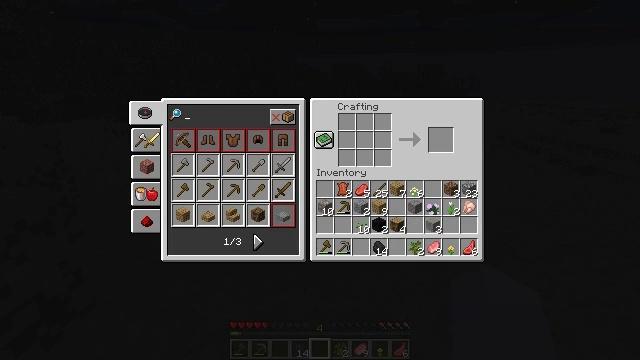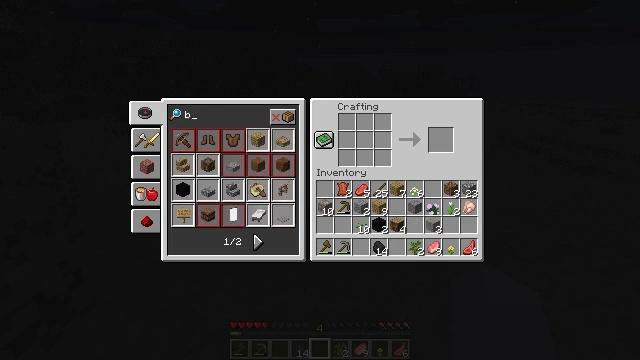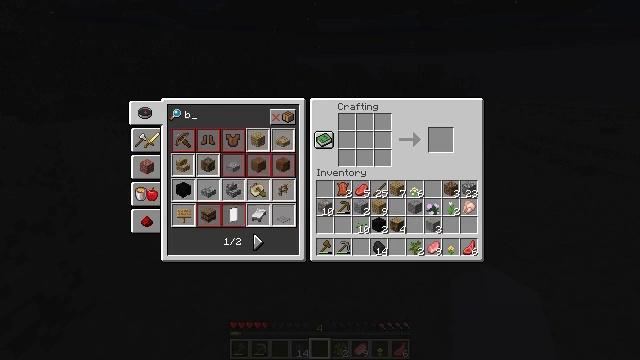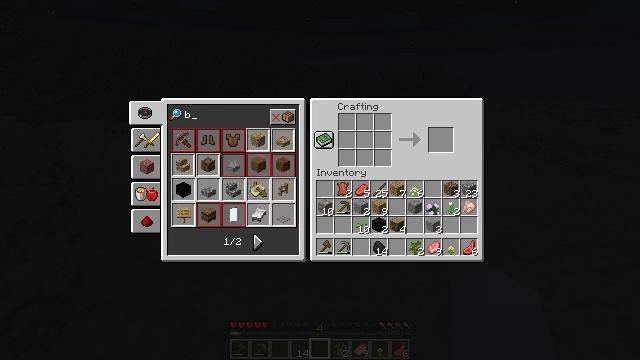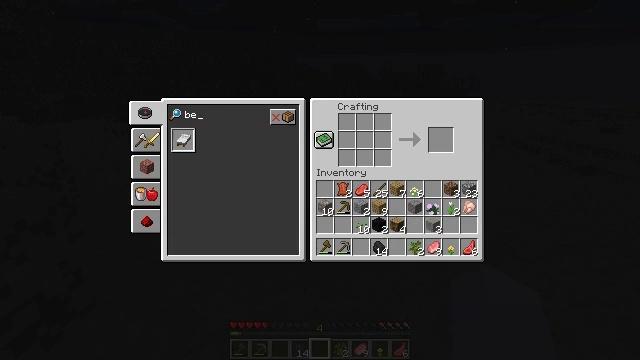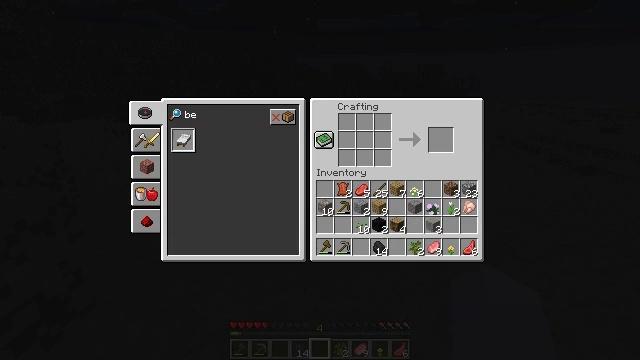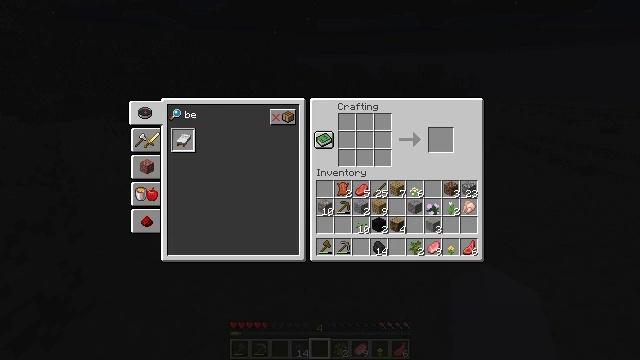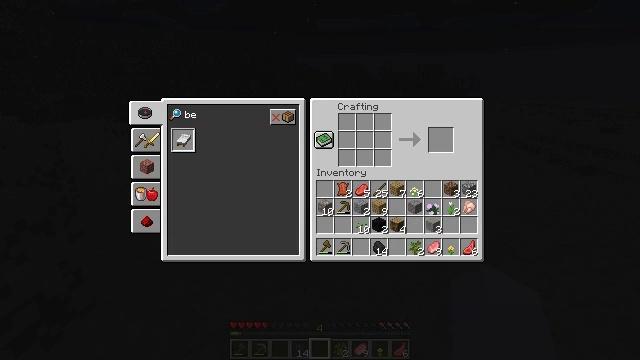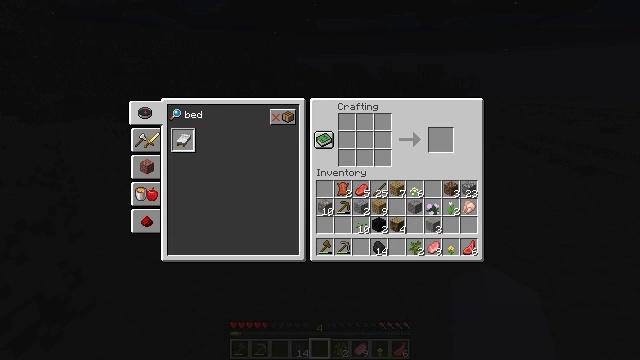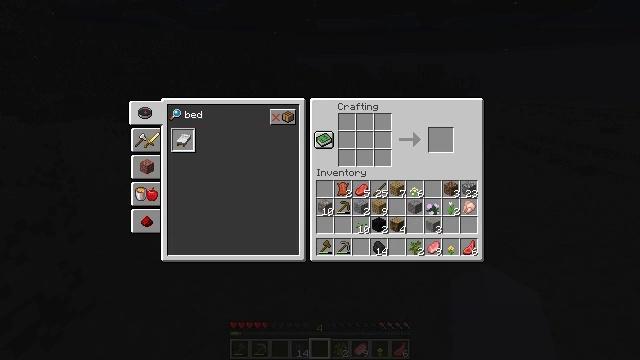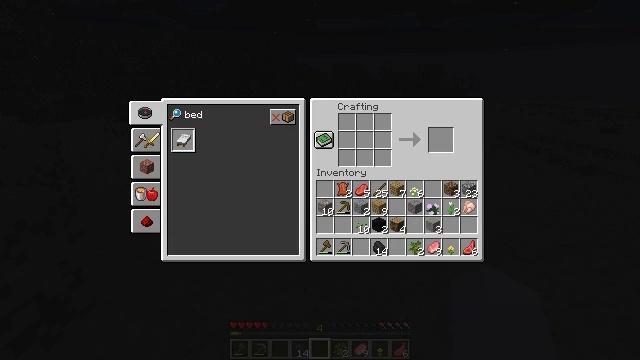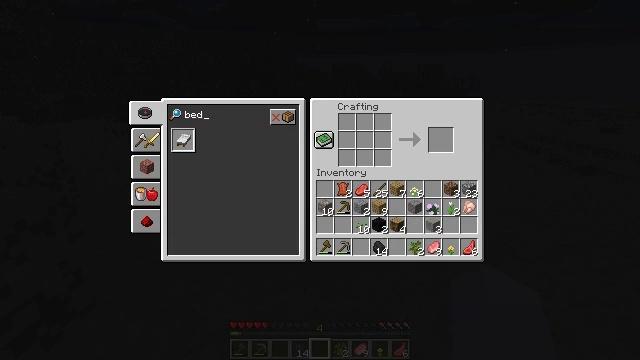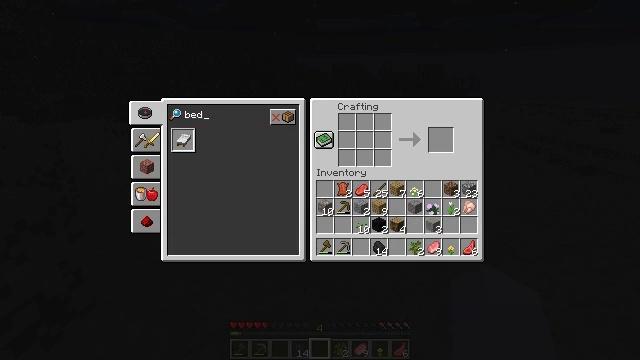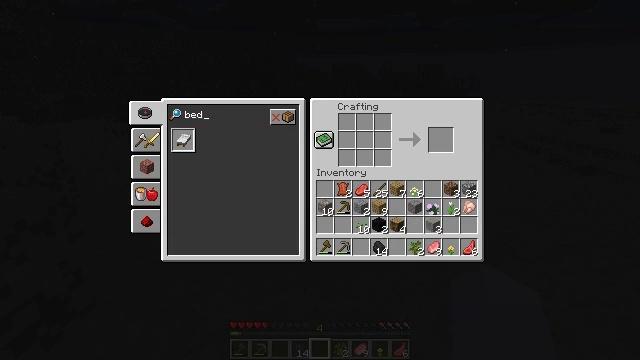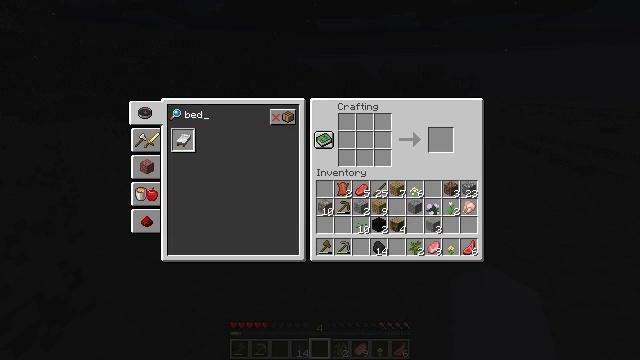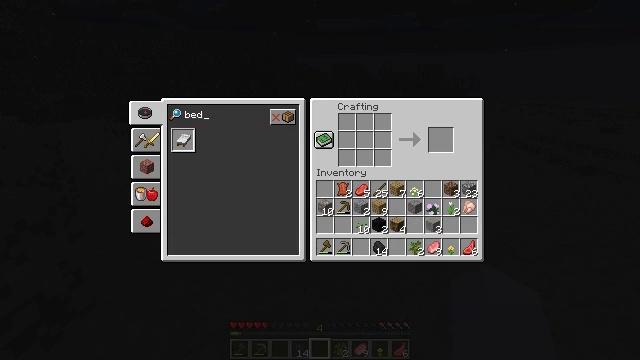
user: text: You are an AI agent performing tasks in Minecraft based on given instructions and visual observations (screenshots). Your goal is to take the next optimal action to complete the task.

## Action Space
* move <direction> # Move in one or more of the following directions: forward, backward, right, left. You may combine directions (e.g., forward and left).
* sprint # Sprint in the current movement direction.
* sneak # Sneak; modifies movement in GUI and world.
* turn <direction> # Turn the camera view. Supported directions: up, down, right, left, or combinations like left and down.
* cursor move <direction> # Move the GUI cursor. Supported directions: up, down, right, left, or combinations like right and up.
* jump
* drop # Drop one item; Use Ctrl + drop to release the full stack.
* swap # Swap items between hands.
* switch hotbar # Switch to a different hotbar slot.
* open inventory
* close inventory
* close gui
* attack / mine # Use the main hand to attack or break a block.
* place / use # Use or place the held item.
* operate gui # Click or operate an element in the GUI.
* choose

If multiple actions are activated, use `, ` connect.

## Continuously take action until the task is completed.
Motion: motion action
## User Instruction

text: Craft a light gray bed.
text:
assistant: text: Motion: no_op
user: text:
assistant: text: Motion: no_op
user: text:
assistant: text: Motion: no_op
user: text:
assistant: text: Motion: no_op
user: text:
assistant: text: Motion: no_op
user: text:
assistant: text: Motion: no_op
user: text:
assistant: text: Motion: no_op
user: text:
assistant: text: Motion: move right
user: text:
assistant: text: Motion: move right
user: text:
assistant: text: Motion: move right
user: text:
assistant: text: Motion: move right
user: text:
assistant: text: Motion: no_op
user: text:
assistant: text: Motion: no_op
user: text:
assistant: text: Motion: no_op
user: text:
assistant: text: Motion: no_op
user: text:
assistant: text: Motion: no_op
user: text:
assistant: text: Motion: operate gui
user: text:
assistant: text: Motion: operate gui
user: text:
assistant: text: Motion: no_op
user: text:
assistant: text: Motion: no_op
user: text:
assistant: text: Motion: no_op
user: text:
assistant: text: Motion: no_op
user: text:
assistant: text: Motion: no_op
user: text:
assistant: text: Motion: no_op
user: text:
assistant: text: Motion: no_op
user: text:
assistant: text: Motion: no_op
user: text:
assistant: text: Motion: operate gui
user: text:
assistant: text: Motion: operate gui
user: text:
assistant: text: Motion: operate gui
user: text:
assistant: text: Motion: no_op